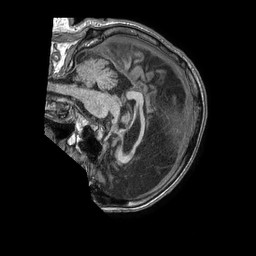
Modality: T1w
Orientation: sagittal
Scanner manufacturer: philips
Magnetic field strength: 1.5 T
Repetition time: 0.007567 s
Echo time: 0.003436 s